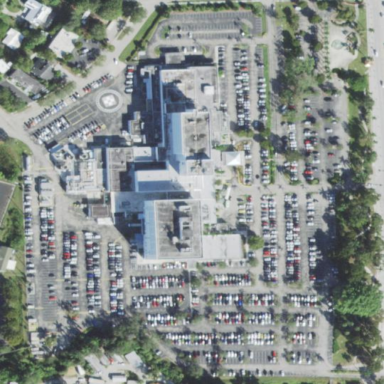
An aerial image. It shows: Hospital providing healthcare services.